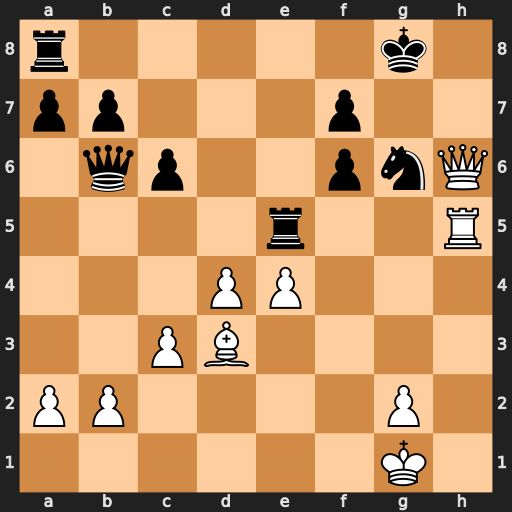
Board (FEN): r5k1/pp3p2/1qp2pnQ/4r2R/3PP3/2PB4/PP4P1/6K1
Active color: w
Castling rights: -
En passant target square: -
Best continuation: Bc4 Rxh5 Qxg6+ Kh8 Qxh5+